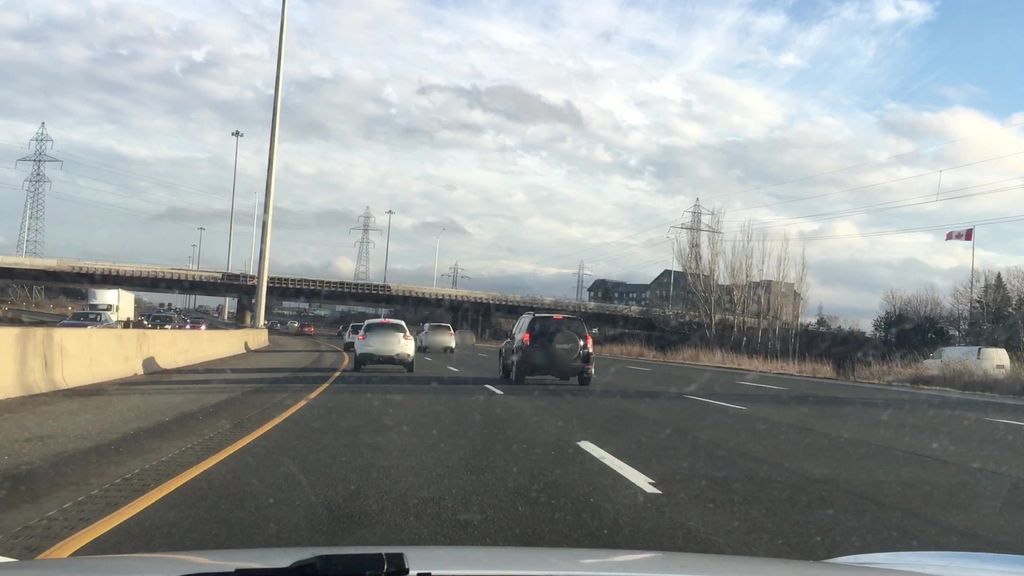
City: hamilton